Field crop: tomato
Growth stage: 1
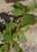
Species: portulaca